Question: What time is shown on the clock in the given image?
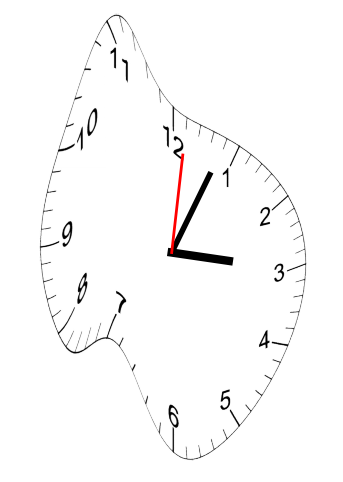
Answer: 03:04:01